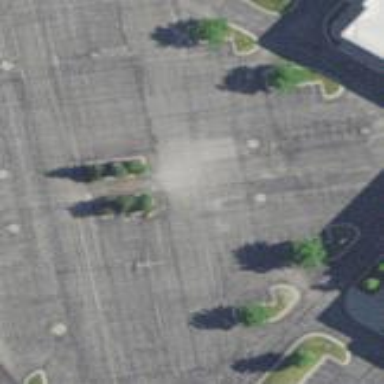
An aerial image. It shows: Parking area.